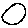
Label: circle